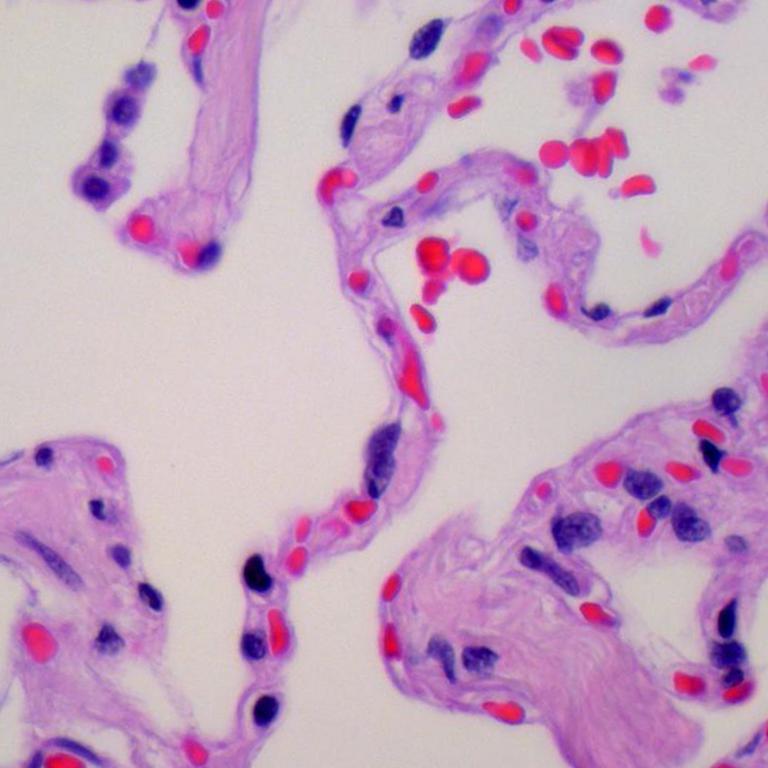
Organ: lung
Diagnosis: benign